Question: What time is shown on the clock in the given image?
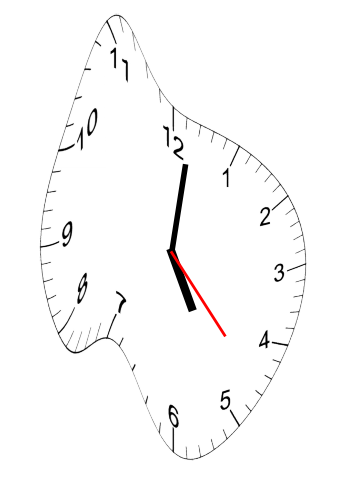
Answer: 05:01:23